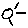
Label: sun